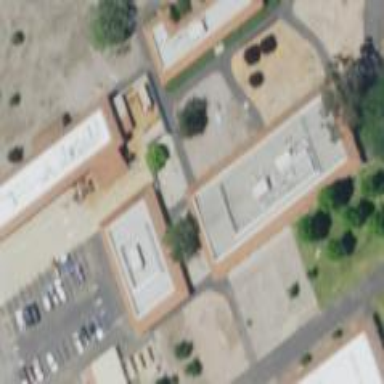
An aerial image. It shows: School building.